Field crop: maize
Growth stage: 2
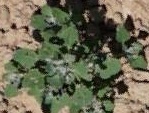
Species: chenopodium